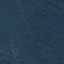
Land use / land cover class: Forest